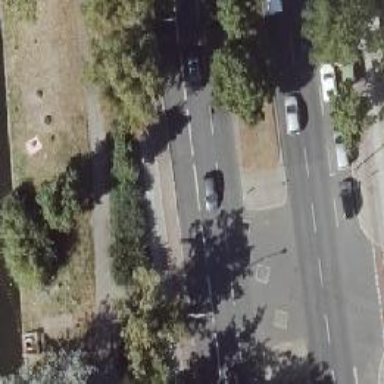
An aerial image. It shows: Uncontrolled footway crossing with pedestrian island.